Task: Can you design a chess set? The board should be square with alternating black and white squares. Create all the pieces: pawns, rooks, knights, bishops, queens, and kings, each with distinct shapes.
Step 786:
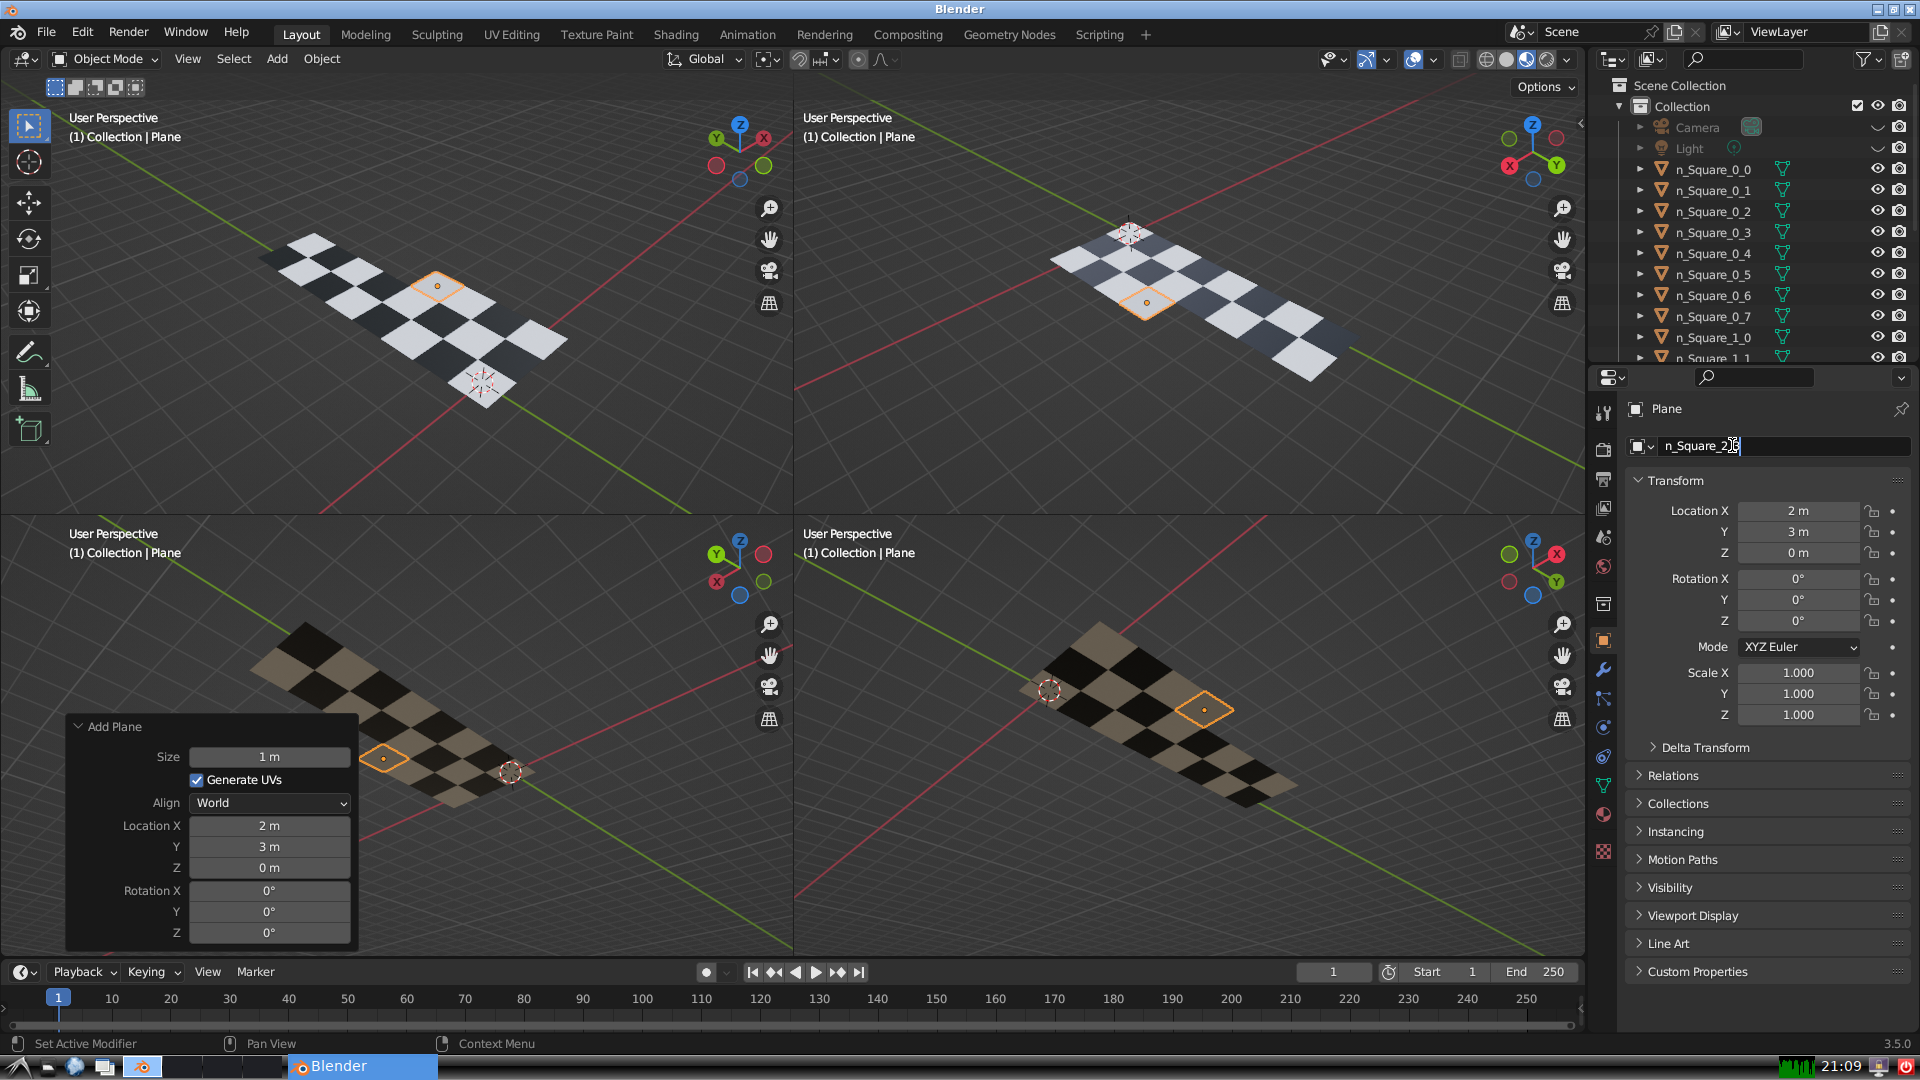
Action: {"key_press": ['Return']}